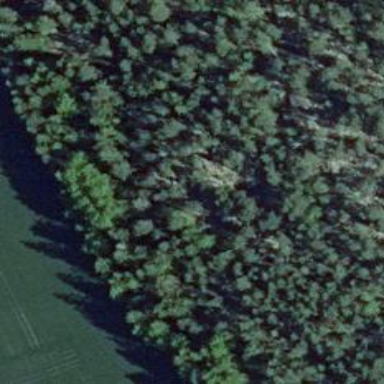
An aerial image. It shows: Natural cliff.